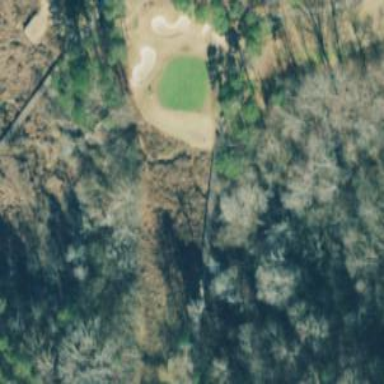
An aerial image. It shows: Rough grassy area used for golf.